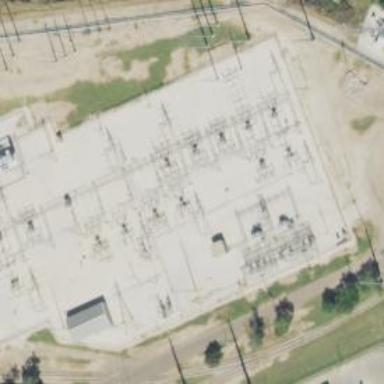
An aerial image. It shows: Switch used for power control.